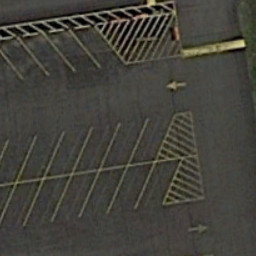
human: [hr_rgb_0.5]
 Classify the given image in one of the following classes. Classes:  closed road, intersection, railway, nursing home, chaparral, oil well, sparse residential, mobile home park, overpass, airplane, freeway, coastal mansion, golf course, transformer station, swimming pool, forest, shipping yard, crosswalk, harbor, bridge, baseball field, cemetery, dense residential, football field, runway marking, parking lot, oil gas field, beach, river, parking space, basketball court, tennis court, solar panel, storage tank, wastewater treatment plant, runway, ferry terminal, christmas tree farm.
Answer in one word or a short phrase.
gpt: parking space